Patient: sex M, age 59
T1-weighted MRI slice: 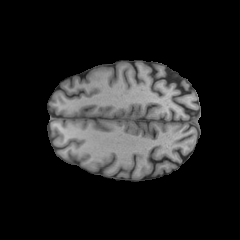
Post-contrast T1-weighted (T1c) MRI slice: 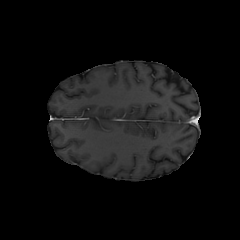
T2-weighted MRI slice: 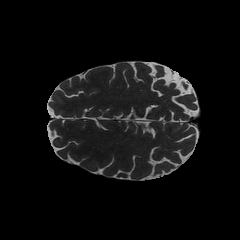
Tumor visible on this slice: no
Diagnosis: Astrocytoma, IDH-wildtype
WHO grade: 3